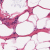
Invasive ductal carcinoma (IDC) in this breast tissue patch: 0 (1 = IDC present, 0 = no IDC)